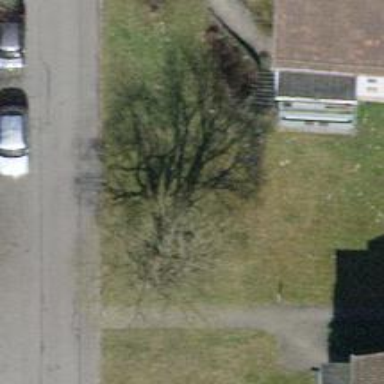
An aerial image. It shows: Urban tree adding natural touch to the cityscape.